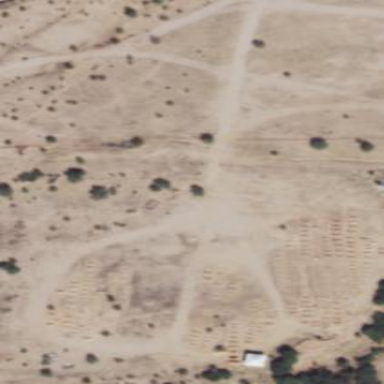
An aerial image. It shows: Cemetery.